Interaction volume radius: 5 \u00c5
Interaction volume height: 30 \u00c5
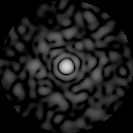
Disorder parameter: 0.8384